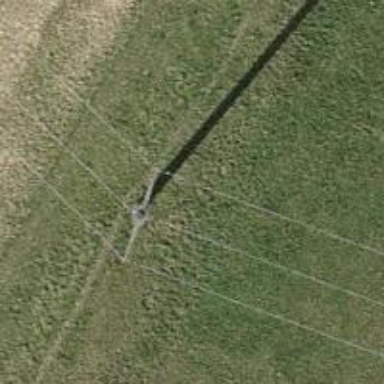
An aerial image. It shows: Minor power line.